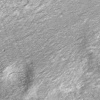
Atmospheric dust classification: not_dusty